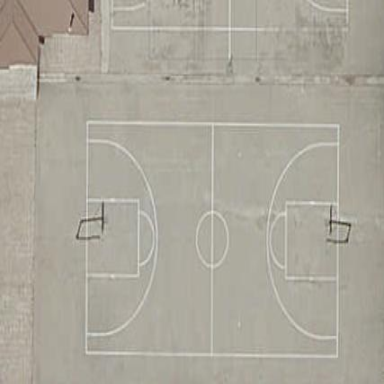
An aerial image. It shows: Basketball court on pitch.